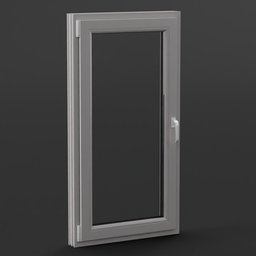
Label: architecture